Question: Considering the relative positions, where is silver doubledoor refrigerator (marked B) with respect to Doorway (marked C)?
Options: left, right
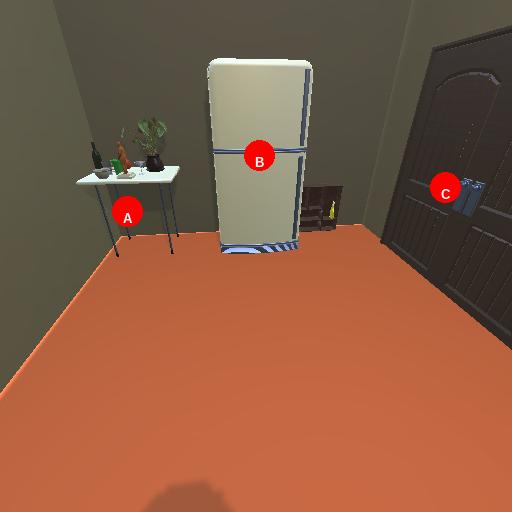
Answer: left